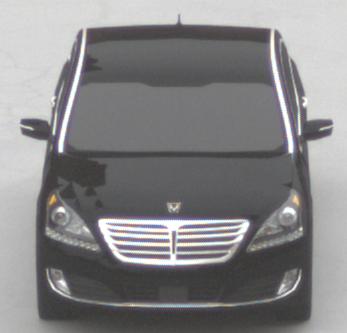
Make: Hyundai
Model: Equus
Detailed model: Gen. 2 VI
Model produced from: 2009
Model produced until: 2016
Doors: 4
Color: black
Road condition: dry road
Daytime: midday
Contrast: low contrast